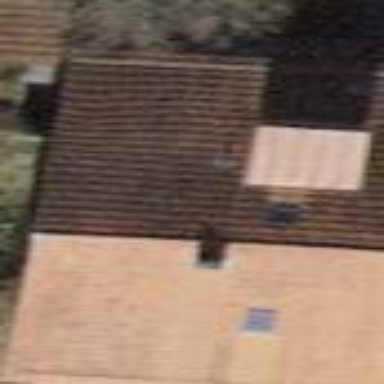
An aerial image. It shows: Building with tile roof.